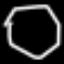
Label: octagon